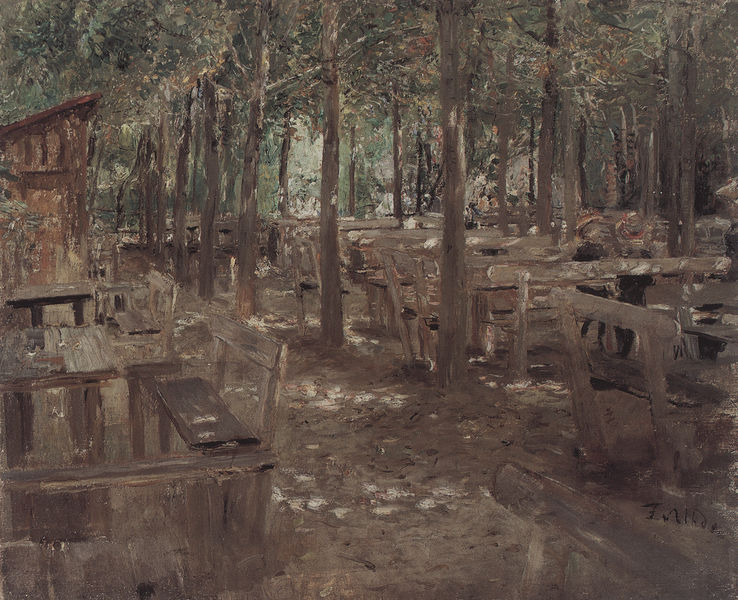
Titel: Alter Biergarten in Dachau
Künstler: Fritz von Uhde
Standort: München
Institution: Städtische Galerie im Lenbachhaus
Schlagwörter: baum, blätter, dunkel, gemälde, himmel, laub, schatten, weiß, baumstämme, bäume, cezanne, frauen, grün, impressionismus, landschaft, menschen, ocker, sitzen, äste, braun, cafe, frankreich, frau, grau, hell, holz, hüte, licht, renoir, schwarz, stuhl, stühle, tisch, tische, ölbild, haus, park, weg, leute, malerei, wirtschaft, steine, signatur, tischbein, öl, baumstamm, erde, morgen, nass, natur, stamm, zweige, einsam, hütte, pastos, sonne, wege, boden, sitzend, paar, blatt, wald, genre, kinder, schuppen, garten, sommer, ruhe, düster, naturalismus, zwei, leer, leere, allee, tag, herbst, winter, picknick, rast, bank, ölgemälde, lehnen, stämme, essen, gäste, draussen, impressionistisch, monet, reflexe, frühling, menschenleer, lichtreflexe, regen, punkte, holztisch, corinth, lovis corinth, bayern, münchen, restaurant, acryl, gaststätte, tupfen, kiosk, stand, ölmalerei, liebermann, bänke, reihen, flecken, erleuchtet, alleen, bestuhlung, kanzel, holzhütte, geäst, lichtspiel, sonnenflecken, brauntöne, tonig, holzbank, morast, schattig, dachau, schaten, max liebermann, impressionism, laube, gasthaus, wirtshaus, bräunlich, dachschräge, ordentlich, max, day, kronen, pinakothek, delacroix, kastanien, halbschatten, sitzflächen, baumreihen, sitzgelegenheiten, holzstühle, holzbänke, rastplatz, gast, bämke, biergarten, bude, uhde, stuhlreihen, lichtblick, camp, tuilerien, rückenlehnen, akurat, holztische, egarten, akkurat, schlammfarben, von uhde, raststätte, biergaten, bnle, freisitz, gherbst, heuriger, häuriger, lieberman, signatrur, sisley, sitzmöglichkeiten, laubdach, 19. jahrhundert, wirtsgarten, franz von uhde, forstsitz, brannenburg, 19. jharhundert